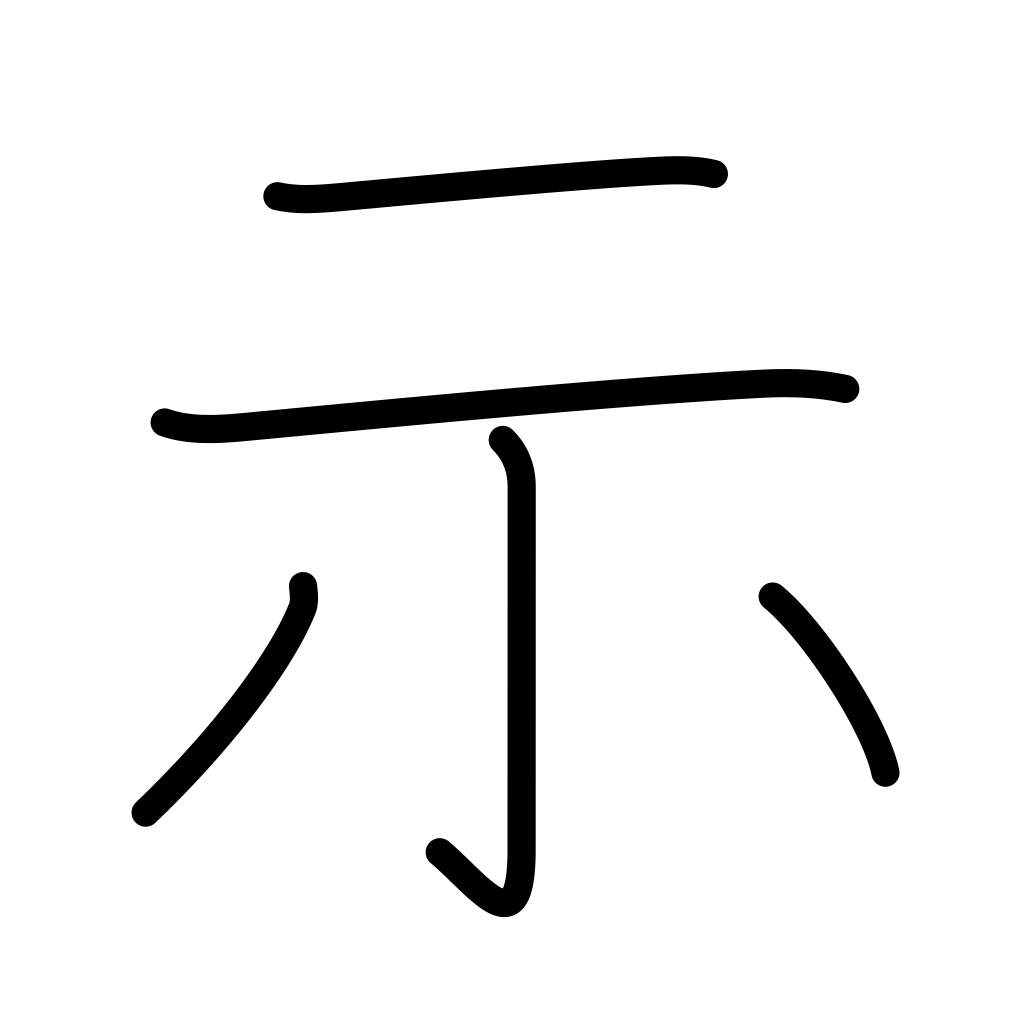
Meaning: show, indicate, point out, express, display